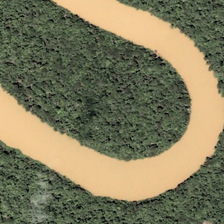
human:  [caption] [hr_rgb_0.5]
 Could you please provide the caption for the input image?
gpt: many green trees are in two sides of a curved yellow river .

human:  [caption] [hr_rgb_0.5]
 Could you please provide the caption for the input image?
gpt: many green trees are in two sides of a curved yellow river .

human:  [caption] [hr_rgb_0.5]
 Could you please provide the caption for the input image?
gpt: many green trees are in two sides of a curved yellow river .

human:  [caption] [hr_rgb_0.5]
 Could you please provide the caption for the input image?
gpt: many green trees are in two sides of a curved yellow river .

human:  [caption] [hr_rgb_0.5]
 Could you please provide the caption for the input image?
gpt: many green trees are in two sides of a curved yellow river .